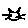
Label: cat